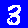
Digit: 3